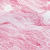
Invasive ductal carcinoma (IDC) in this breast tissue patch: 0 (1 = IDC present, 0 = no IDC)